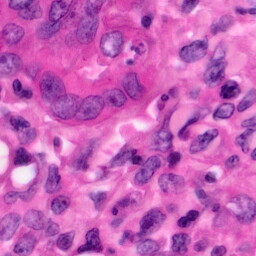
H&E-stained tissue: Pancreatic